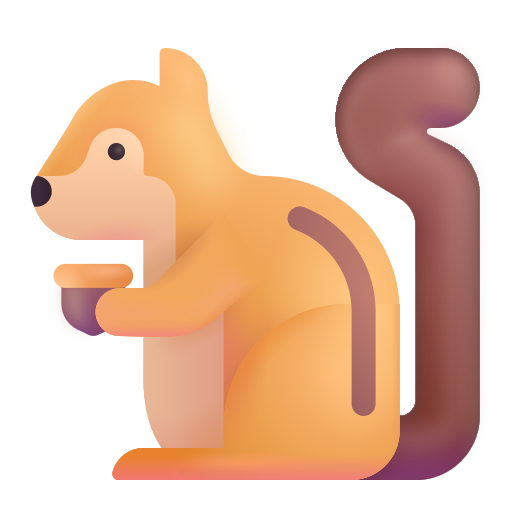
chipmunk color